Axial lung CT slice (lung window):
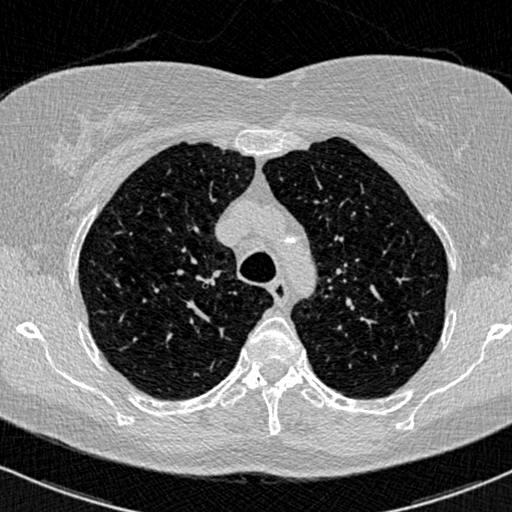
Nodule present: no